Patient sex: M
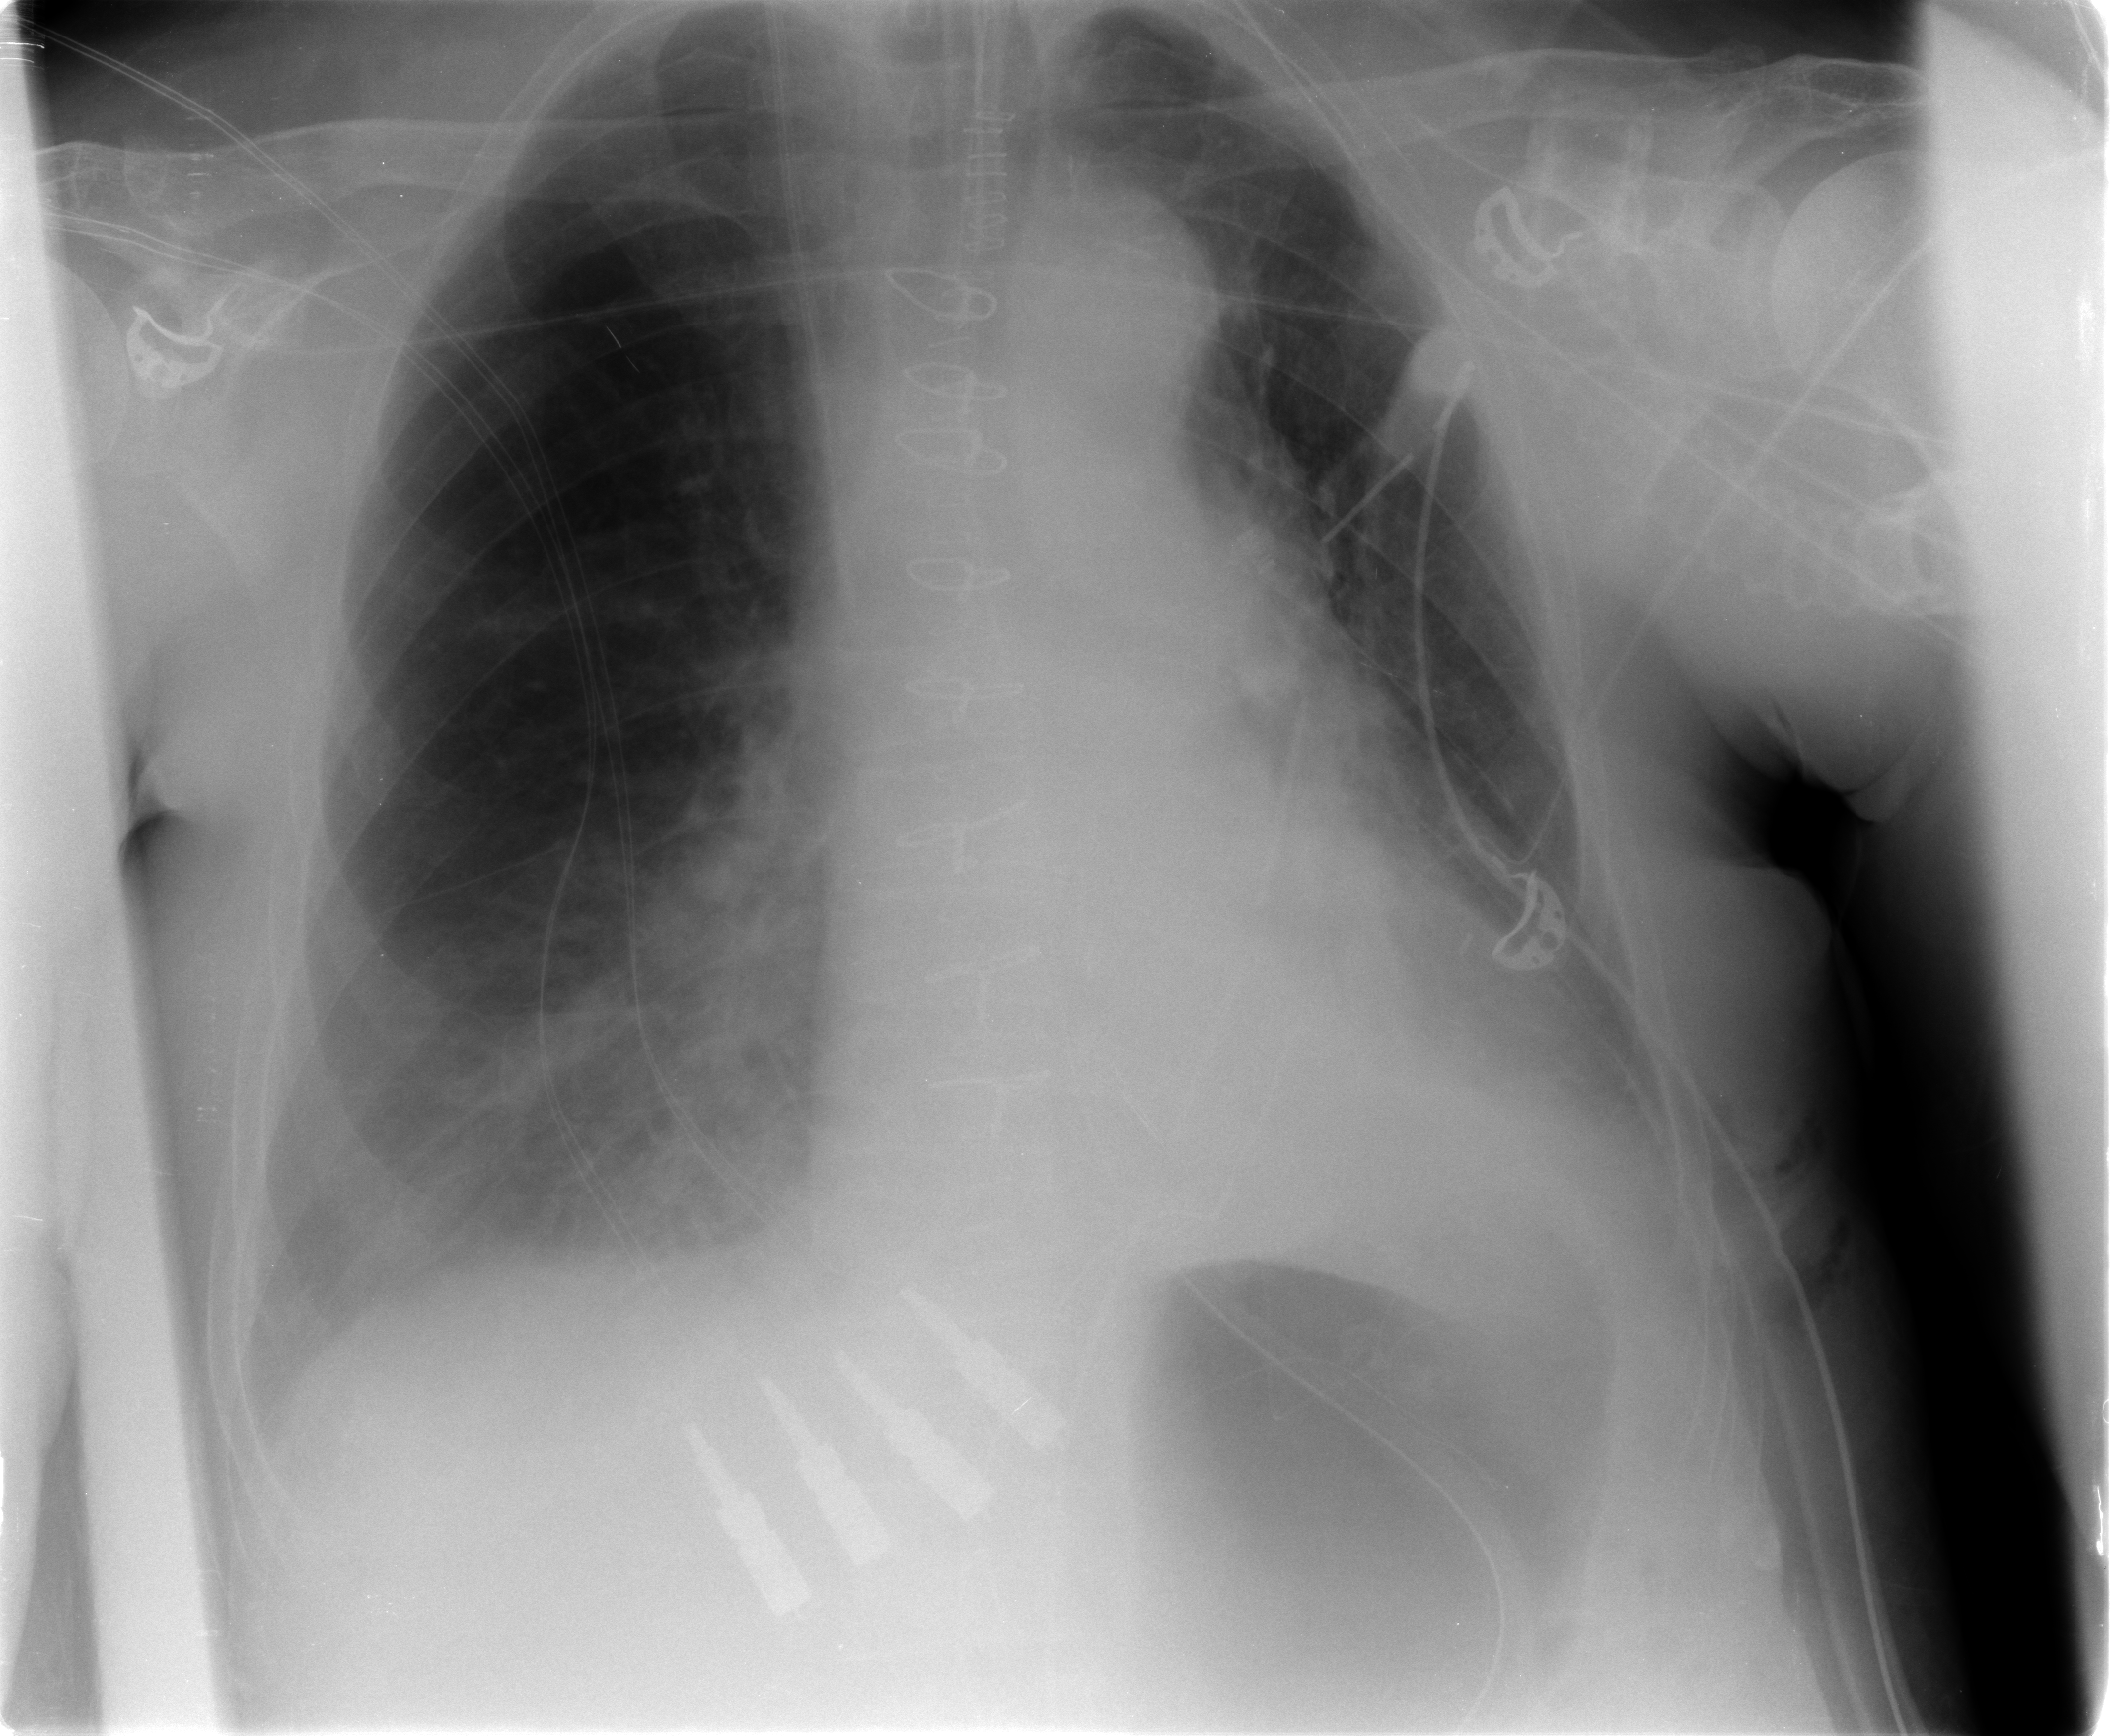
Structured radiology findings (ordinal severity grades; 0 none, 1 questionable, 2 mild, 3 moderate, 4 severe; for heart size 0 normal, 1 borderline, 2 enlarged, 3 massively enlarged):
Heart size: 2
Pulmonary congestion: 2
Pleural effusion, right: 2
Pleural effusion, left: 2
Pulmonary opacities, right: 0
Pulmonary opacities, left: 0
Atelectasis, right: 2
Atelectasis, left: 2